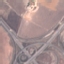
Land use / land cover: Highway